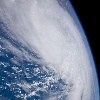
Label: cloud